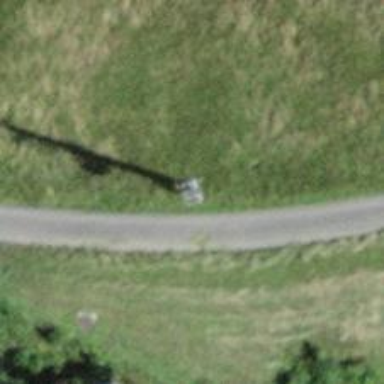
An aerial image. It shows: Transformer.